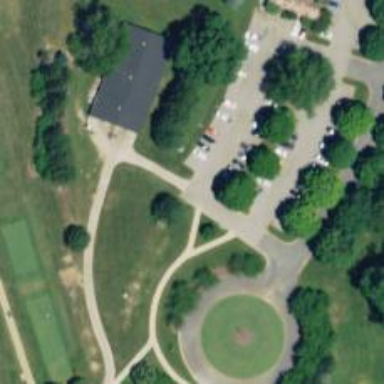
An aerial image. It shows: Path used for both walking and golf.